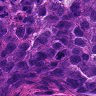
Metastatic tissue present: yes